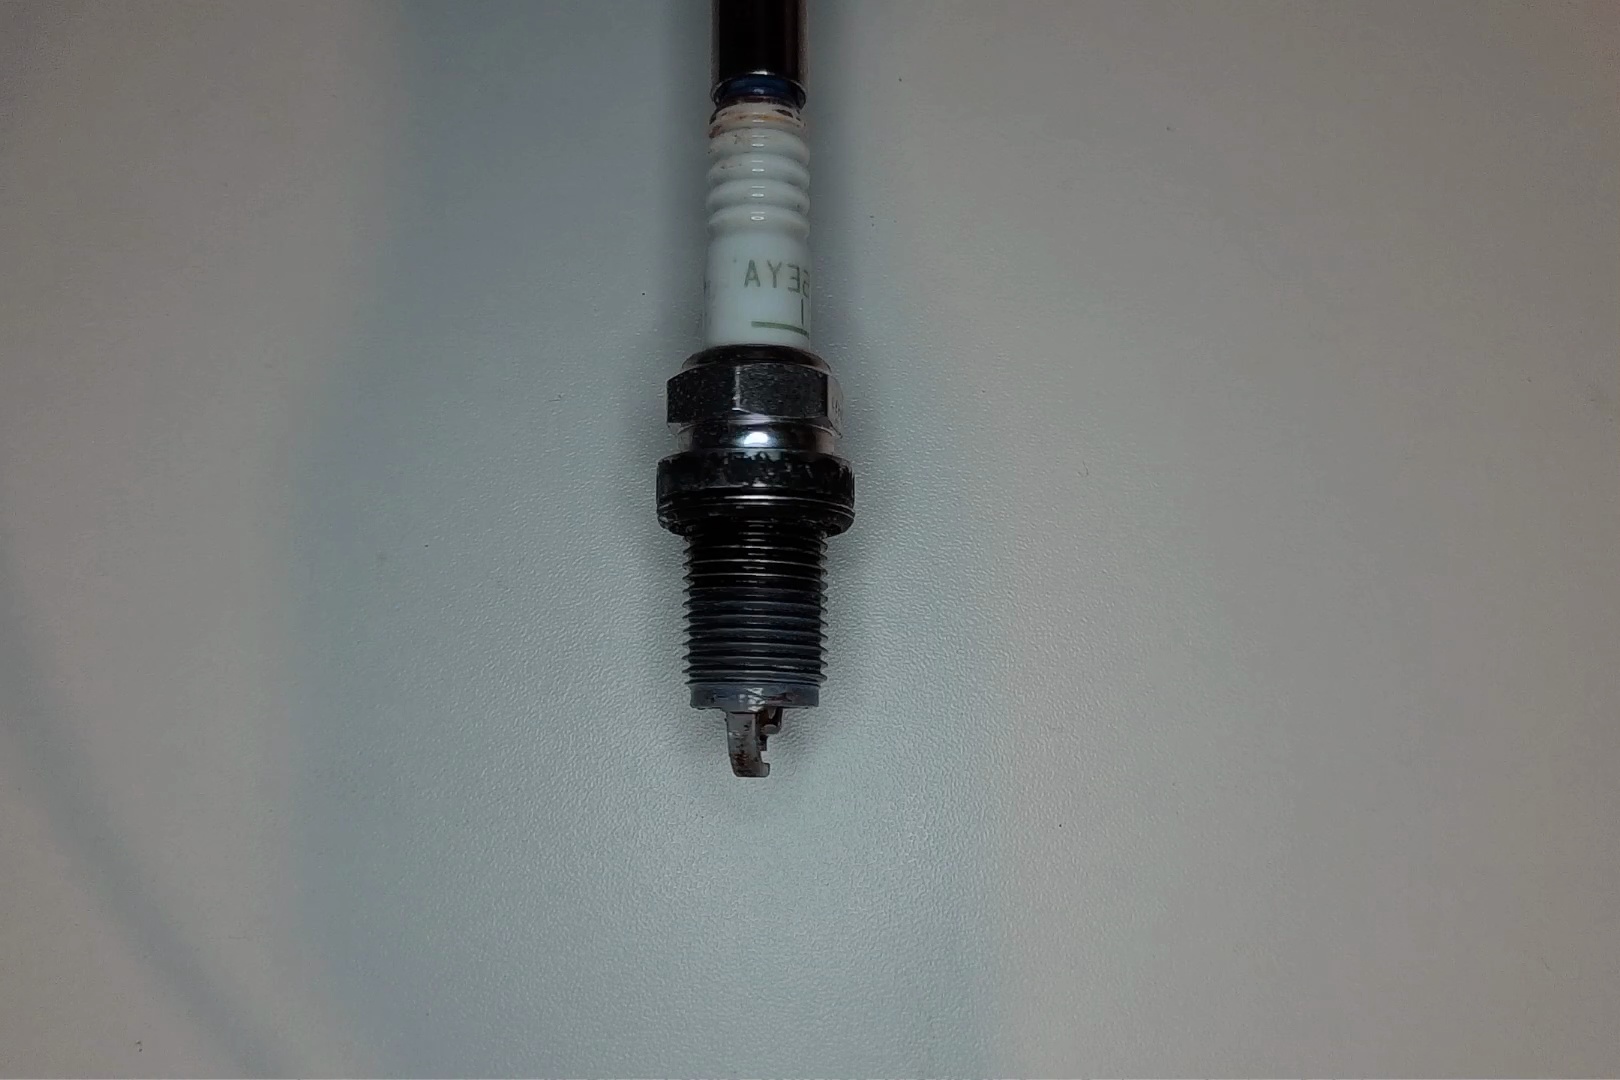
Label: anomaly